Field crop: maize
Growth stage: 2
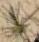
Species: salsola